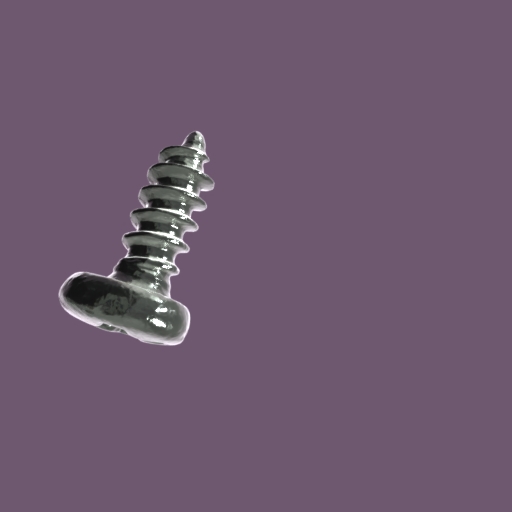
Label: screw